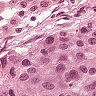
Metastatic tissue present: yes